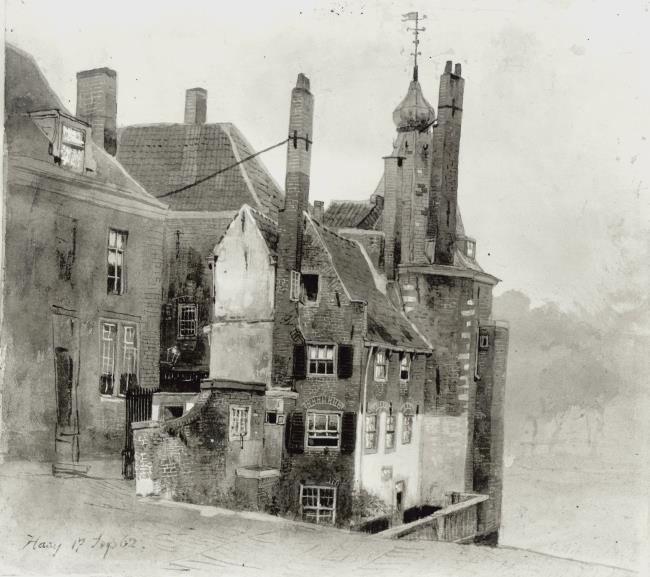
Title: The Hague, the 'torentje' (since 1982 the Prime Minister's office) between the Grenadierspoort to the Binnenhof and the Mauritshuis
Artist: Andreas Achenbach
Latest date: 1862
Genre: watercolor (painting)
Iconography: Pomander
Keywords: topography, tower, pond, house, chimney